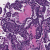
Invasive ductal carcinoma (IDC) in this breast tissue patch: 1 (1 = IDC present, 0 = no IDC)